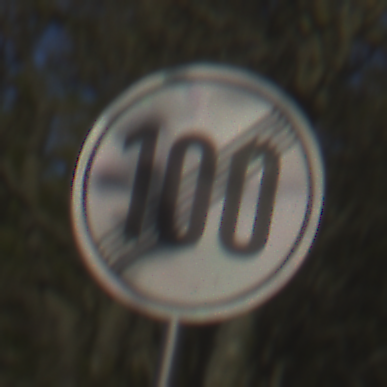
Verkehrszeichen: EndeGeschwindigkeit100
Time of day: MorningAfternoon
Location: Outdoor (Nature)
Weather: Clear
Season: Winter
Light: Natural